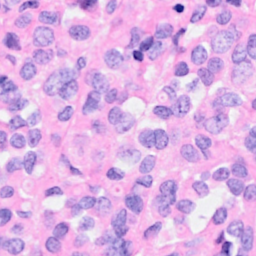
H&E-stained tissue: Breast